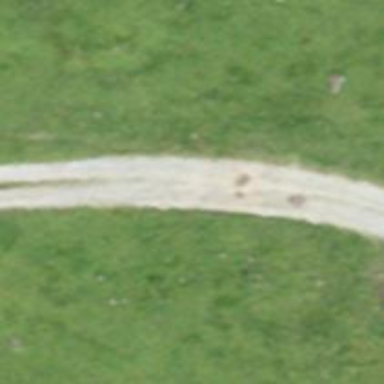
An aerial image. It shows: Unpaved track with grade2 tracktype.